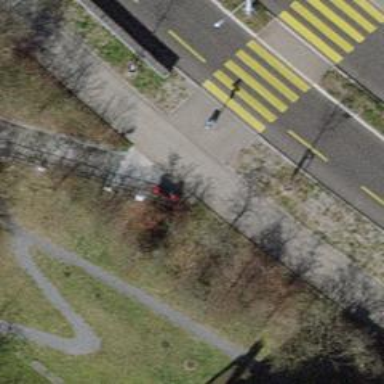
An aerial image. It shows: Set of steps on the road.